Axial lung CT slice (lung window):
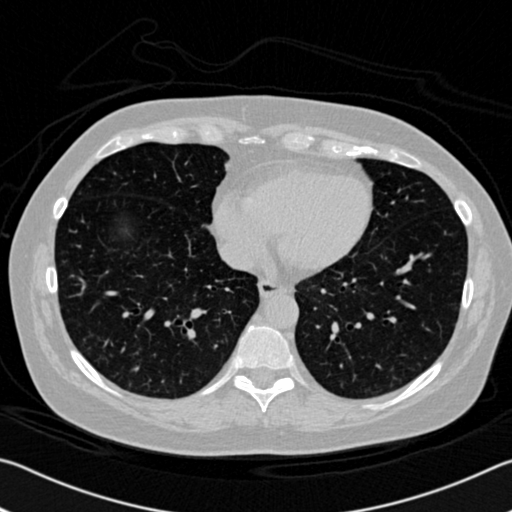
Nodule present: no